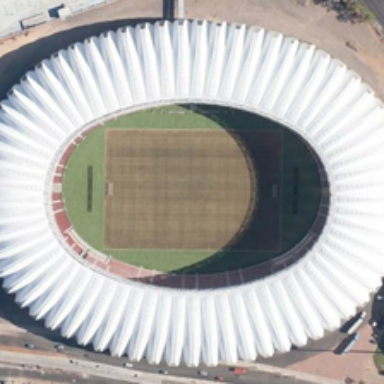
A road with some cars are near a large white ring runway shaped stadium .